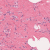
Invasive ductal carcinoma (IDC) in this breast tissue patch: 0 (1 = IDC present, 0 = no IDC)